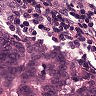
Metastatic tissue present: yes